Interaction volume radius: 10 \u00c5
Interaction volume height: 25 \u00c5
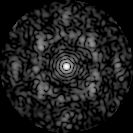
Disorder parameter: 0.6848